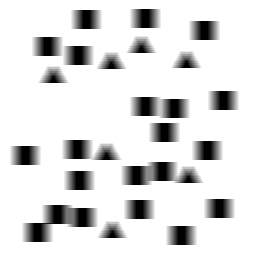
Squares: 21
Triangles: 7
Stars: 0
Total shapes: 28